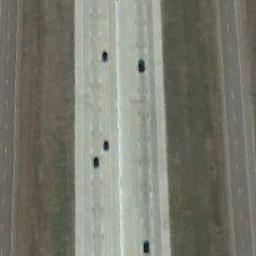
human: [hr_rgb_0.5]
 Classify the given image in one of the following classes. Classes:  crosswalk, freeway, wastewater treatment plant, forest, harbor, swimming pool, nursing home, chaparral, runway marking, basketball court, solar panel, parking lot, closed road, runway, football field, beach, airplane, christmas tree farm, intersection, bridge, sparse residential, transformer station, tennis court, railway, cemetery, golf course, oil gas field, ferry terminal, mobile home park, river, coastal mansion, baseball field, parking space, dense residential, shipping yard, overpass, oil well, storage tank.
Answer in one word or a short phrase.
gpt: freeway